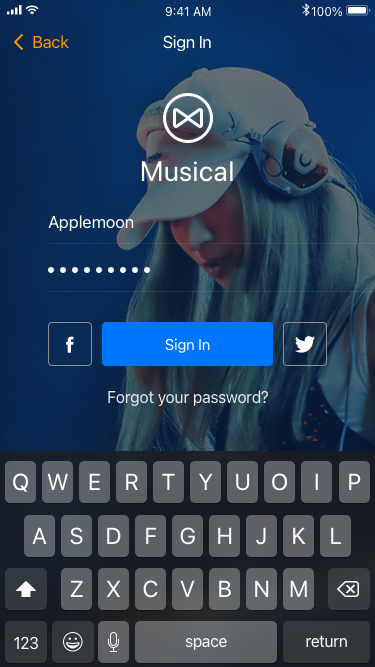
Text in this UI design:
Already have an account?
Forgot your password?
Musical